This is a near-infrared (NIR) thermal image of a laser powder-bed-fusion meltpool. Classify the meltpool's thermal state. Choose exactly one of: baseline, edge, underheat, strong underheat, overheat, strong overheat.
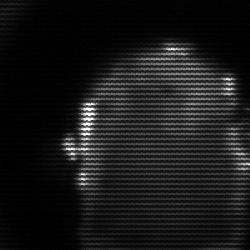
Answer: baseline